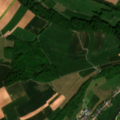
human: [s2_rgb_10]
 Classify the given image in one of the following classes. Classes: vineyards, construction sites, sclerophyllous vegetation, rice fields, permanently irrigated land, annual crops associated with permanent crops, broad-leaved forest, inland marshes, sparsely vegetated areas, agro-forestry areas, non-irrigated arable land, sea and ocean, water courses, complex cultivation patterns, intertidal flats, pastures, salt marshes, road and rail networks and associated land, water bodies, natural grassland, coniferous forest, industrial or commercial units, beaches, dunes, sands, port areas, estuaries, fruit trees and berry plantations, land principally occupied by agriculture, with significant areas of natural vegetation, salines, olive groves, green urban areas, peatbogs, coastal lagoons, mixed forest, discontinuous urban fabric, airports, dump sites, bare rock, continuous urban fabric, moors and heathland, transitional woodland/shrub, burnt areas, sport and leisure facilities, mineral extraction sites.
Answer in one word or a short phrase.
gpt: discontinuous urban fabric, non-irrigated arable land, pastures, land principally occupied by agriculture, with significant areas of natural vegetation, broad-leaved forest